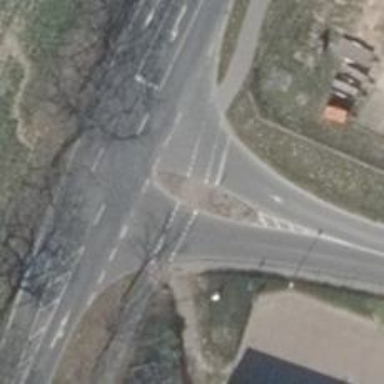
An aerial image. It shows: Uncontrolled crossing with central island on the road.